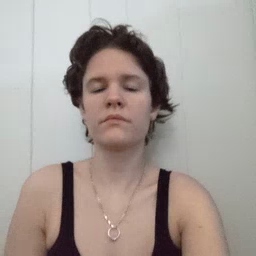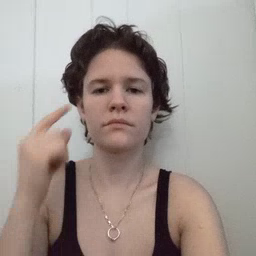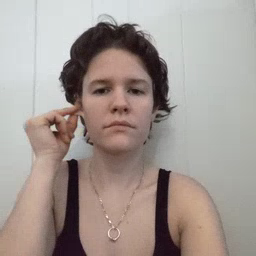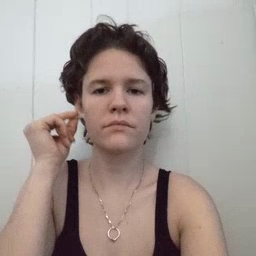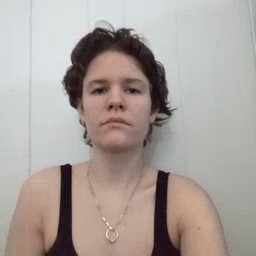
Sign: ear